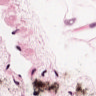
Metastatic tissue present: no